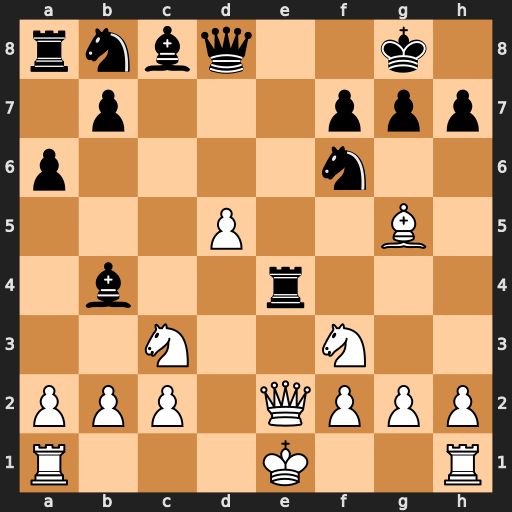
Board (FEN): rnbq2k1/1p3ppp/p4n2/3P2B1/1b2r3/2N2N2/PPP1QPPP/R3K2R
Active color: w
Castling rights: KQ
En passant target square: -
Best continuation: Qxe4 Nxe4 Bxd8